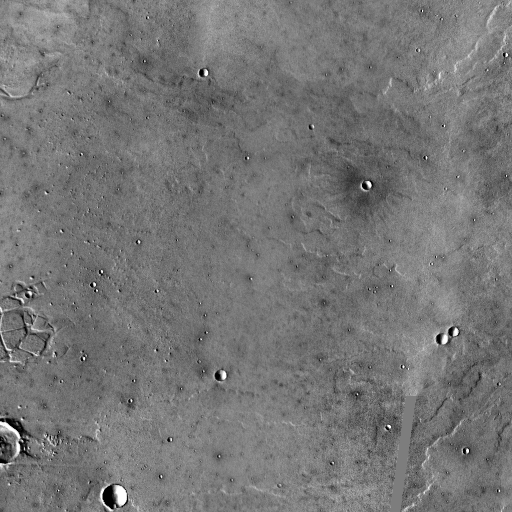
Crater classes present: Background, Other